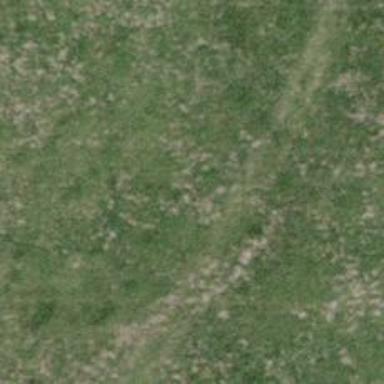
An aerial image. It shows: Grass track with grade5 track type.